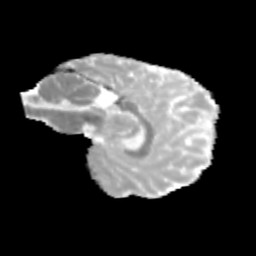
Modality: MD
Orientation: sagittal
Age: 12
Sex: male
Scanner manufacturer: siemens
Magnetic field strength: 3 T
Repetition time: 3.8 s
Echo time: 0.07 s